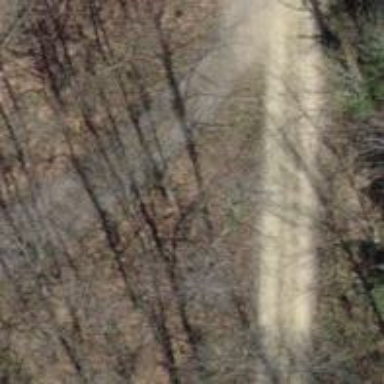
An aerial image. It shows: Unpaved track with grade2 tracktype.